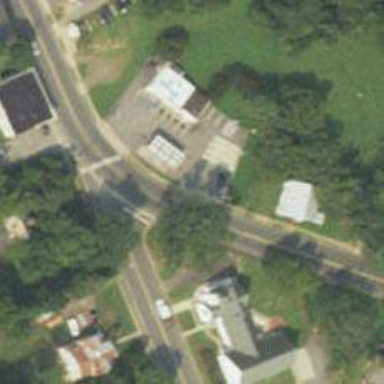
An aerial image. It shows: Unmarked crossing on the road.